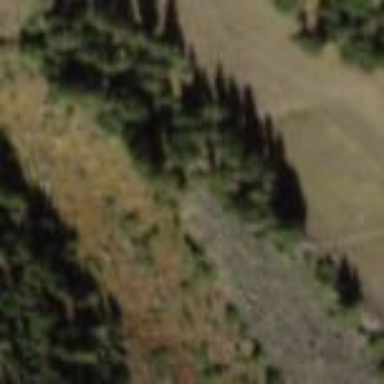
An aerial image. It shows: Evergreen needle-leaved woodland.